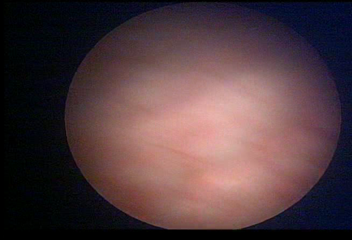
Modality: WLC
Class: Normal mucosa
Bladder cancer association: No